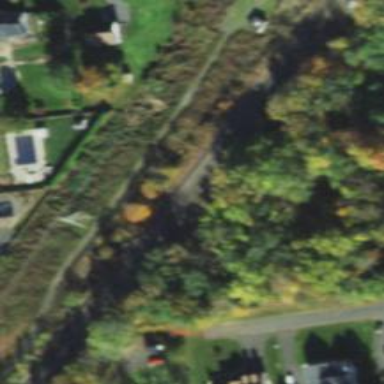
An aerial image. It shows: Railway siding with rails.